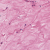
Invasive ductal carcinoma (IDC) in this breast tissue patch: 0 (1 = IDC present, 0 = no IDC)